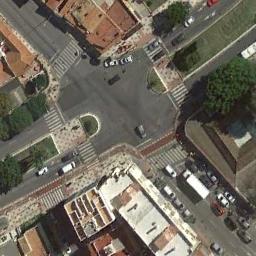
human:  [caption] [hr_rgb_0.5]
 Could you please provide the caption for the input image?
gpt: There are cars at the crossroads .

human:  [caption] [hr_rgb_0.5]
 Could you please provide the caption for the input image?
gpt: An intersection with normal traffic is between some dense buildings .

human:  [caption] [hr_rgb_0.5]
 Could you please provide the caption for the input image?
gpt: There are many moving and waiting vehicles on the road at the intersection, Many buildings and some trees around the intersection .

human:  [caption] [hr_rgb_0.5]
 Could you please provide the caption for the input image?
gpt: There are some buildings with brown roofs beside the intersection .

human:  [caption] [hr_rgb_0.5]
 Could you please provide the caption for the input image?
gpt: There are many different shapes of buildings beside the intersection .